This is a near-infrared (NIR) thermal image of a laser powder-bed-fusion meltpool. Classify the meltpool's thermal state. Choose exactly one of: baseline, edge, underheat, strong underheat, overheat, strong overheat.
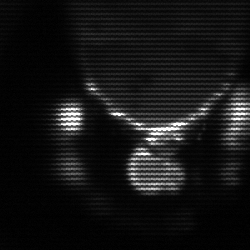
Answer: baseline